九年级 · 立体几何学
(10 分) 某县新农村建设规划了家用光伏发电系统，如图 1 是太阳能电板的实物图,如图 2 是其侧面示意图, 其中 $G F$ 为太阳能电板, $A E, C D$ 均为钢架且垂直于水平面 $E D, A B$ 为水平钢架且垂直于 $C D$, 测得 $A E=A B=0.45 \mathrm{~m}, A C=0.5 \mathrm{~m}$, $A G=C F=0.4 \mathrm{~m}$.

(1)求点 $G$ 到地面的距离;

图1

(2)

图2

图3


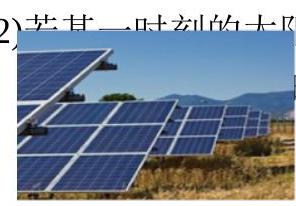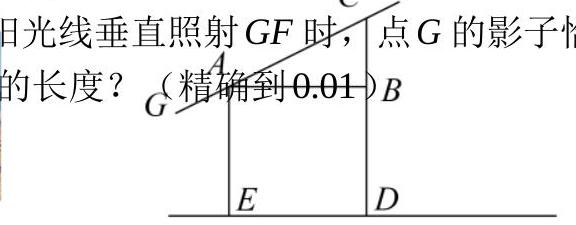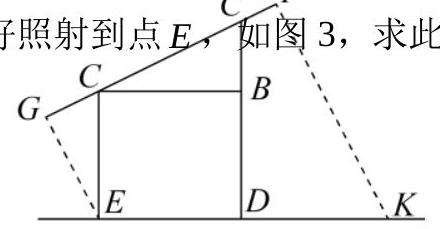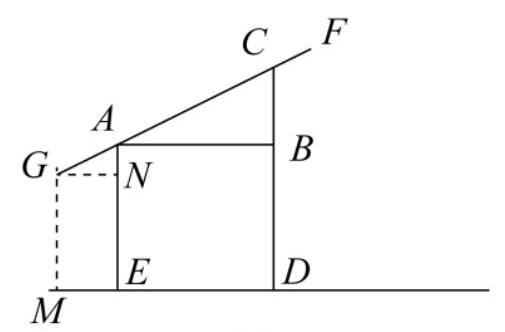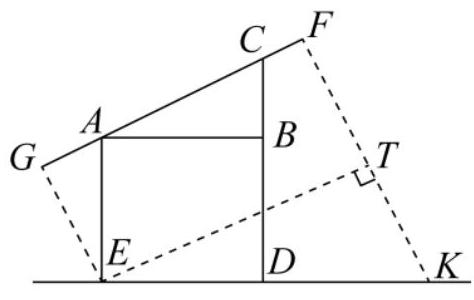
答案:  (1) $\left(0.45-\frac{\sqrt{19}}{25}\right) \mathrm{m}$

(2) $1.44 \mathrm{~m}$

解析: (1) 如图所示, 过点 $G$ 作 $G M \perp D E$ 交 $D E$ 延长线于 $M, G N \perp A E$ 于 $N$, 则四边形 $G M E N$ 是矩形, 利用勾股定理求出 $B C=\frac{\sqrt{19}}{20} \mathrm{~m}$, 证明四边形 $A B D E$ 是矩形, 进而证明
$\triangle A G N \sim \triangle C A B$, 利用系数三角形的性质求出 $A N=\frac{\sqrt{19}}{25} \mathrm{~m}$, 即可求出

$G M=N E=\left(0.45-\frac{\sqrt{19}}{25}\right) \mathrm{m}$, 由此即可得到答案;

(2) 如图所示, 过点 $E$ 作 $E T \perp F K$ 于 $T$, 则四边形 $F G E T$ 是矩形, 先求出 $E T=G F=1.3 \mathrm{~m}$,再证明 $\triangle C B A \sim \triangle K T E$, 利用相似三角形的性质求出 $K E \approx 1.44 \mathrm{~m}$, 即此时 $G F$ 的影子 $E K$ 的长度约为 $1.44 \mathrm{~m}$.

【详解】(1) 解: 如图所示, 过点 $G$ 作 $G M \perp D E$ 交 $D E$ 延长线于 $M, G N \perp A E$ 于 $N$, 则四边形 GMEN 是矩形,

$\therefore G M=N E, G N / / D E$,

在 Rt $\triangle A B C$ 中, 由勾股定理得 $B C=\sqrt{A C^{2}-A B^{2}}=\frac{\sqrt{19}}{20} \mathrm{~m}$,

$\because A E \perp D E, D B \perp D E, A B \perp C D$,

$\therefore$ 四边形 $A B D E$ 是矩形,

$\therefore \angle B A E=\angle A B C=\angle G N E=90^{\circ}, \quad A B / / D E$,

$\therefore G N / / A B$,

$\therefore \angle A G N=\angle C A B$,

$\therefore \triangle A G N \sim \triangle C A B$,

$\therefore \frac{A N}{B C}=\frac{A G}{A C}$, 即 $\frac{A N}{\frac{\sqrt{19}}{20}}=\frac{0.4}{0.5}$,

$\therefore A N=\frac{\sqrt{19}}{25} \mathrm{~m}$,

$\therefore G M=N E=A E-A N=\left(0.45-\frac{\sqrt{19}}{25}\right) \mathrm{m}$,

$\therefore$ 点 $G$ 到地面的距离为 $\left(0.45-\frac{\sqrt{19}}{25}\right) \mathrm{m}$;

图2

(2) 解: 如图所示, 过点 $E$ 作 $E T \perp F K$ 于 $T$, 则四边形 $F G E T$ 是矩形,

$\therefore E T=G F=0.4+0.4+0.5=1.3 \mathrm{~m}$,

$\because \angle A E G+\angle A E T=90^{\circ}=\angle K E T+\angle A E T=90^{\circ}$,

$\therefore \angle A E G=\angle K E T$,

同理可证 $\angle A E G=\angle C A B$,

$\therefore \angle K E T=\angle C A B$

又 $\because \angle C B A=\angle K T E=90^{\circ}$,
$\therefore \triangle C B A \sim \triangle K T E$,

$\therefore \frac{K E}{A C}=\frac{E T}{A B}$, 即 $\frac{K E}{0.5}=\frac{1.3}{0.45}$,

$\therefore K E \approx 1.44 \mathrm{~m}$,

$\therefore$ 此时 $G F$ 的影子 $E K$ 的长度约为 $1.44 \mathrm{~m}$.

图3

【点睛】本题主要考查了相似三角形的实际应用, 矩形的性质与判定, 勾股定理等等, 正确作出辅助线构造相似三角形是解题的关键.